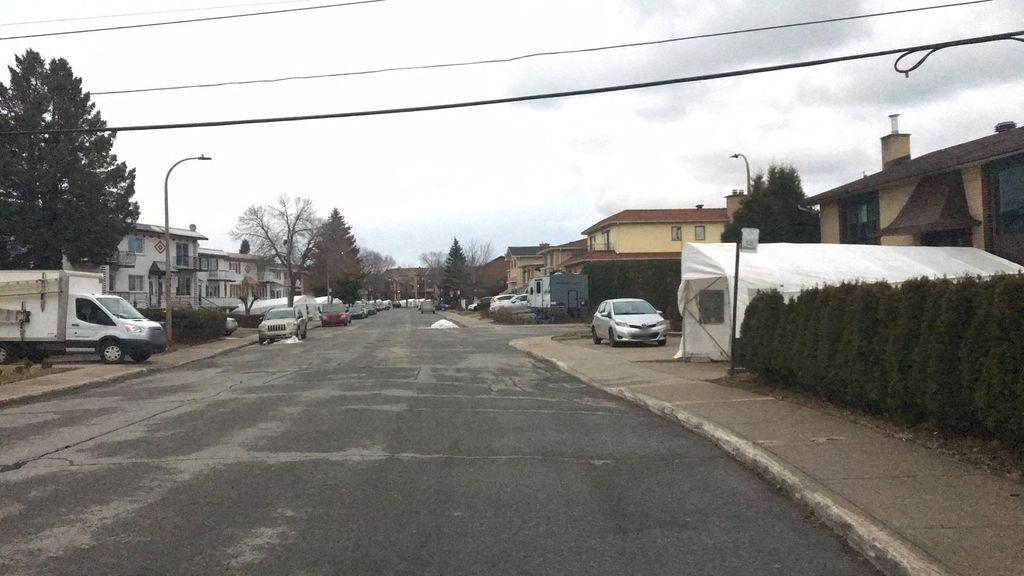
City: montreal